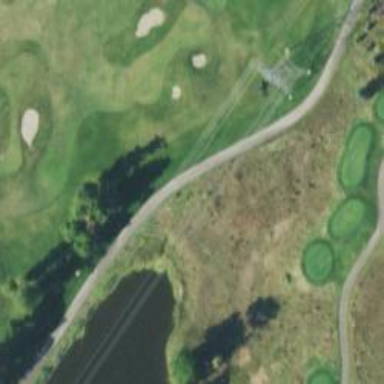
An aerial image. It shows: Golf cartpath that is also road path.